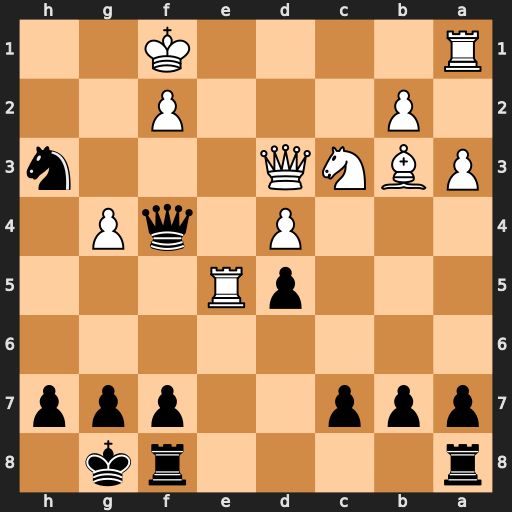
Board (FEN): r4rk1/ppp2ppp/8/3pR3/3P1qP1/PBNQ3n/1P3P2/R4K2
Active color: b
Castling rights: -
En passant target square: -
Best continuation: Qxf2#